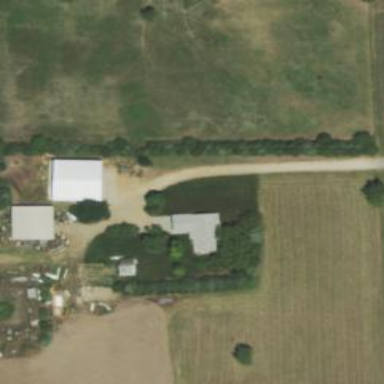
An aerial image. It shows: Driveway.